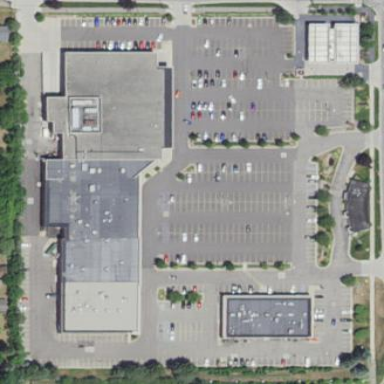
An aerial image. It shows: Retail area.